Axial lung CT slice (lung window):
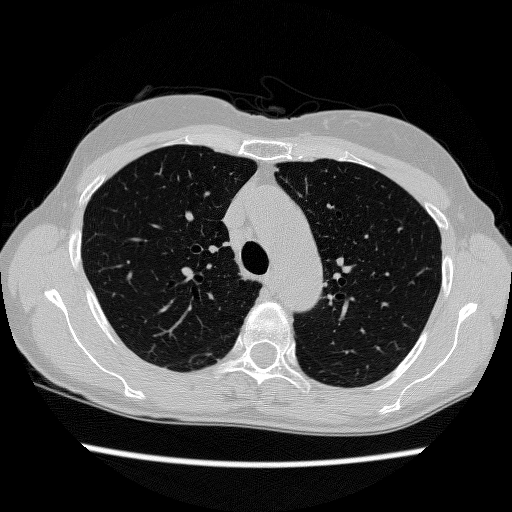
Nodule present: no